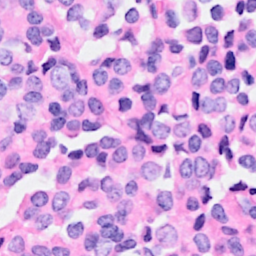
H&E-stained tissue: Breast